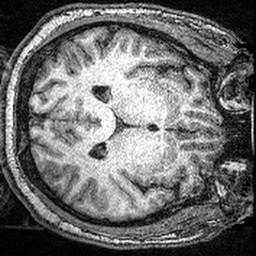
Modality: T1w
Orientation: axial
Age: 38
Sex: male
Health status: healthy
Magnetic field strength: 3 T
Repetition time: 2.53 s
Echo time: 0.00352 s